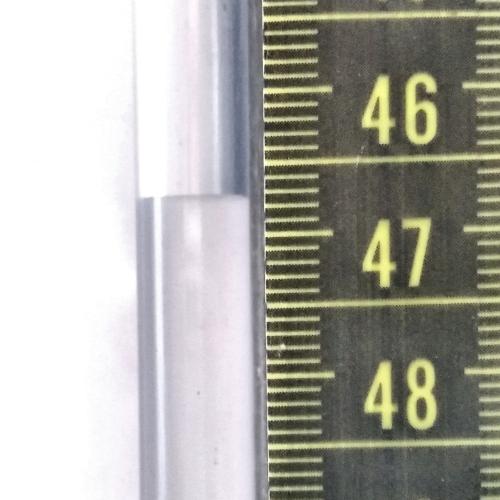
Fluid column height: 46.7 cm